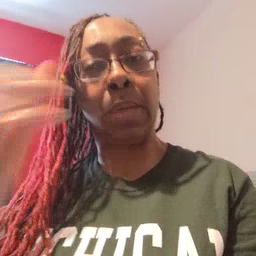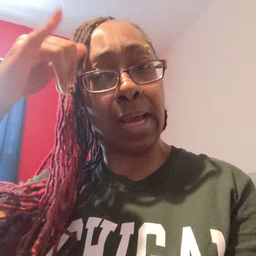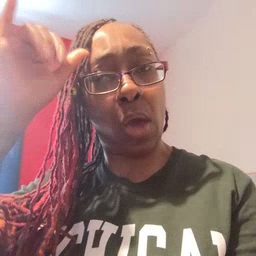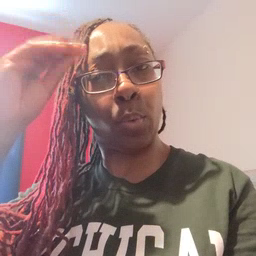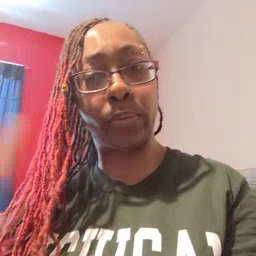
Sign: cowboy